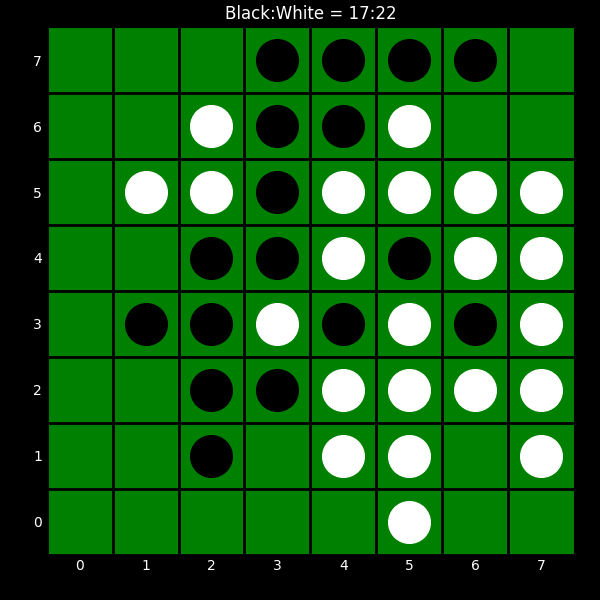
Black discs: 17
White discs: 22